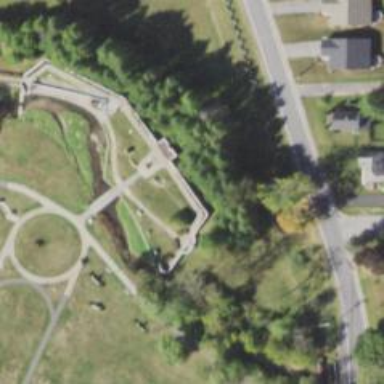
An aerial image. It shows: Historical war memorial.